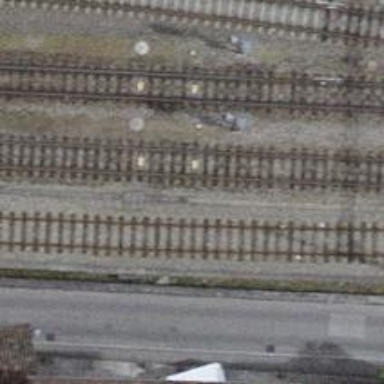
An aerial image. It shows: Single-track electrified railway with contact line.